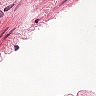
Metastatic tissue present: no